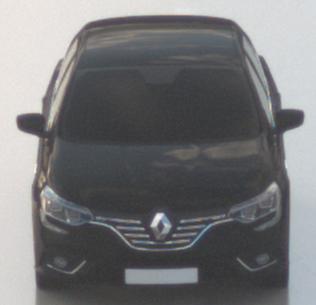
Make: Renault
Model: Mégane ENERGY TCe 100
Detailed model: Mégane (IV)
Model produced from: 2016/03
Model produced until: 2018/08
Doors: 5
Color: black
Road condition: wet road
Daytime: sunrise or sunset
Contrast: low contrast